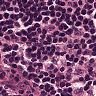
Metastatic tissue present: no